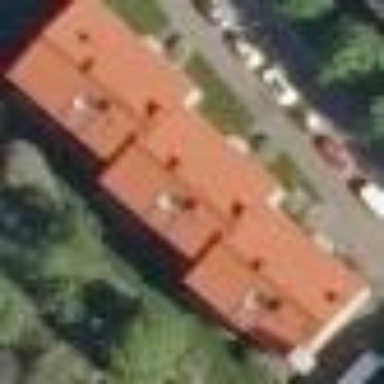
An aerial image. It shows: Block building.